Interaction volume radius: 10 \u00c5
Interaction volume height: 10 \u00c5
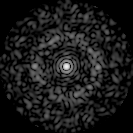
Disorder parameter: 0.834